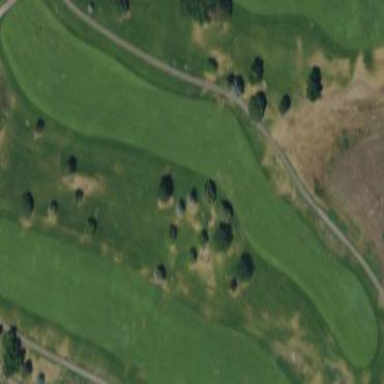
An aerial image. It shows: Well-maintained grassy area known as fairway on golf course.